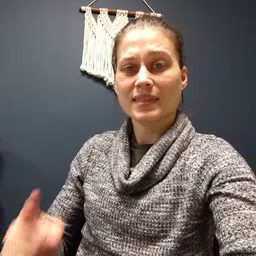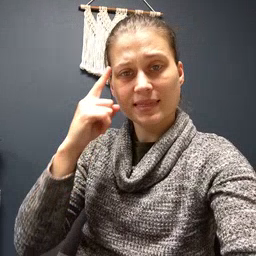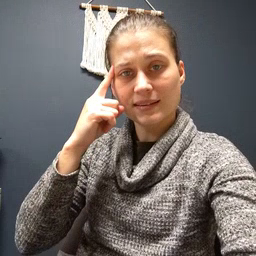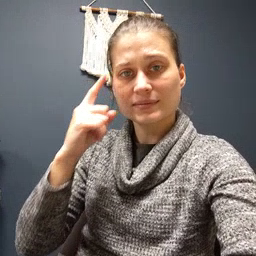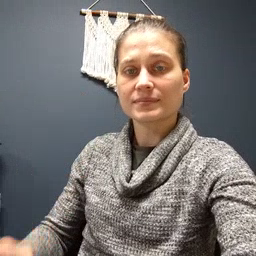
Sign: think